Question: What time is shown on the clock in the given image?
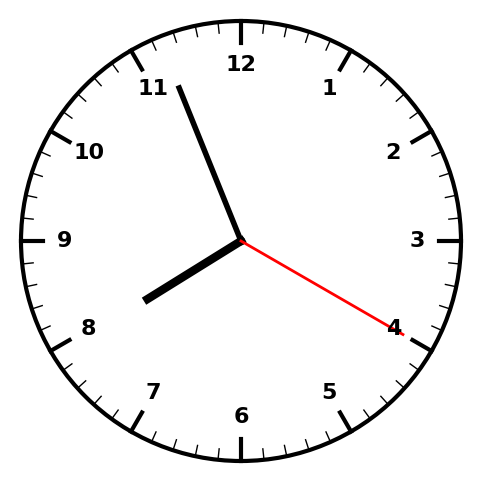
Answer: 07:56:20